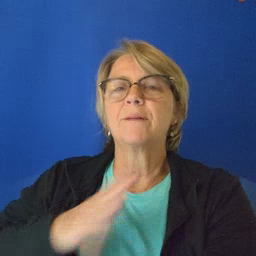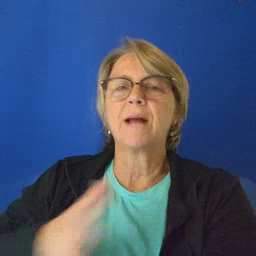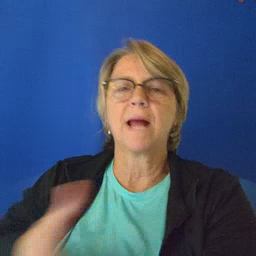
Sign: fine